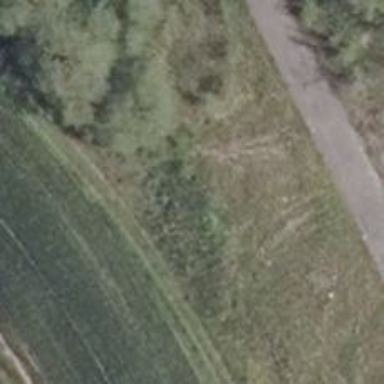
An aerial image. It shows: Track with very rough surface.